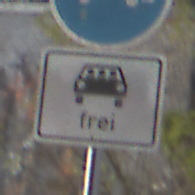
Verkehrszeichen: MehrfachbesetzePersonenkraftwagenFrei
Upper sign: Busssonderstreifen
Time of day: MorningAfternoon
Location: Outdoor (Urban)
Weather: PartlyCloudy
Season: NotSpecified
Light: Natural